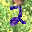
Label: 2